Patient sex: M
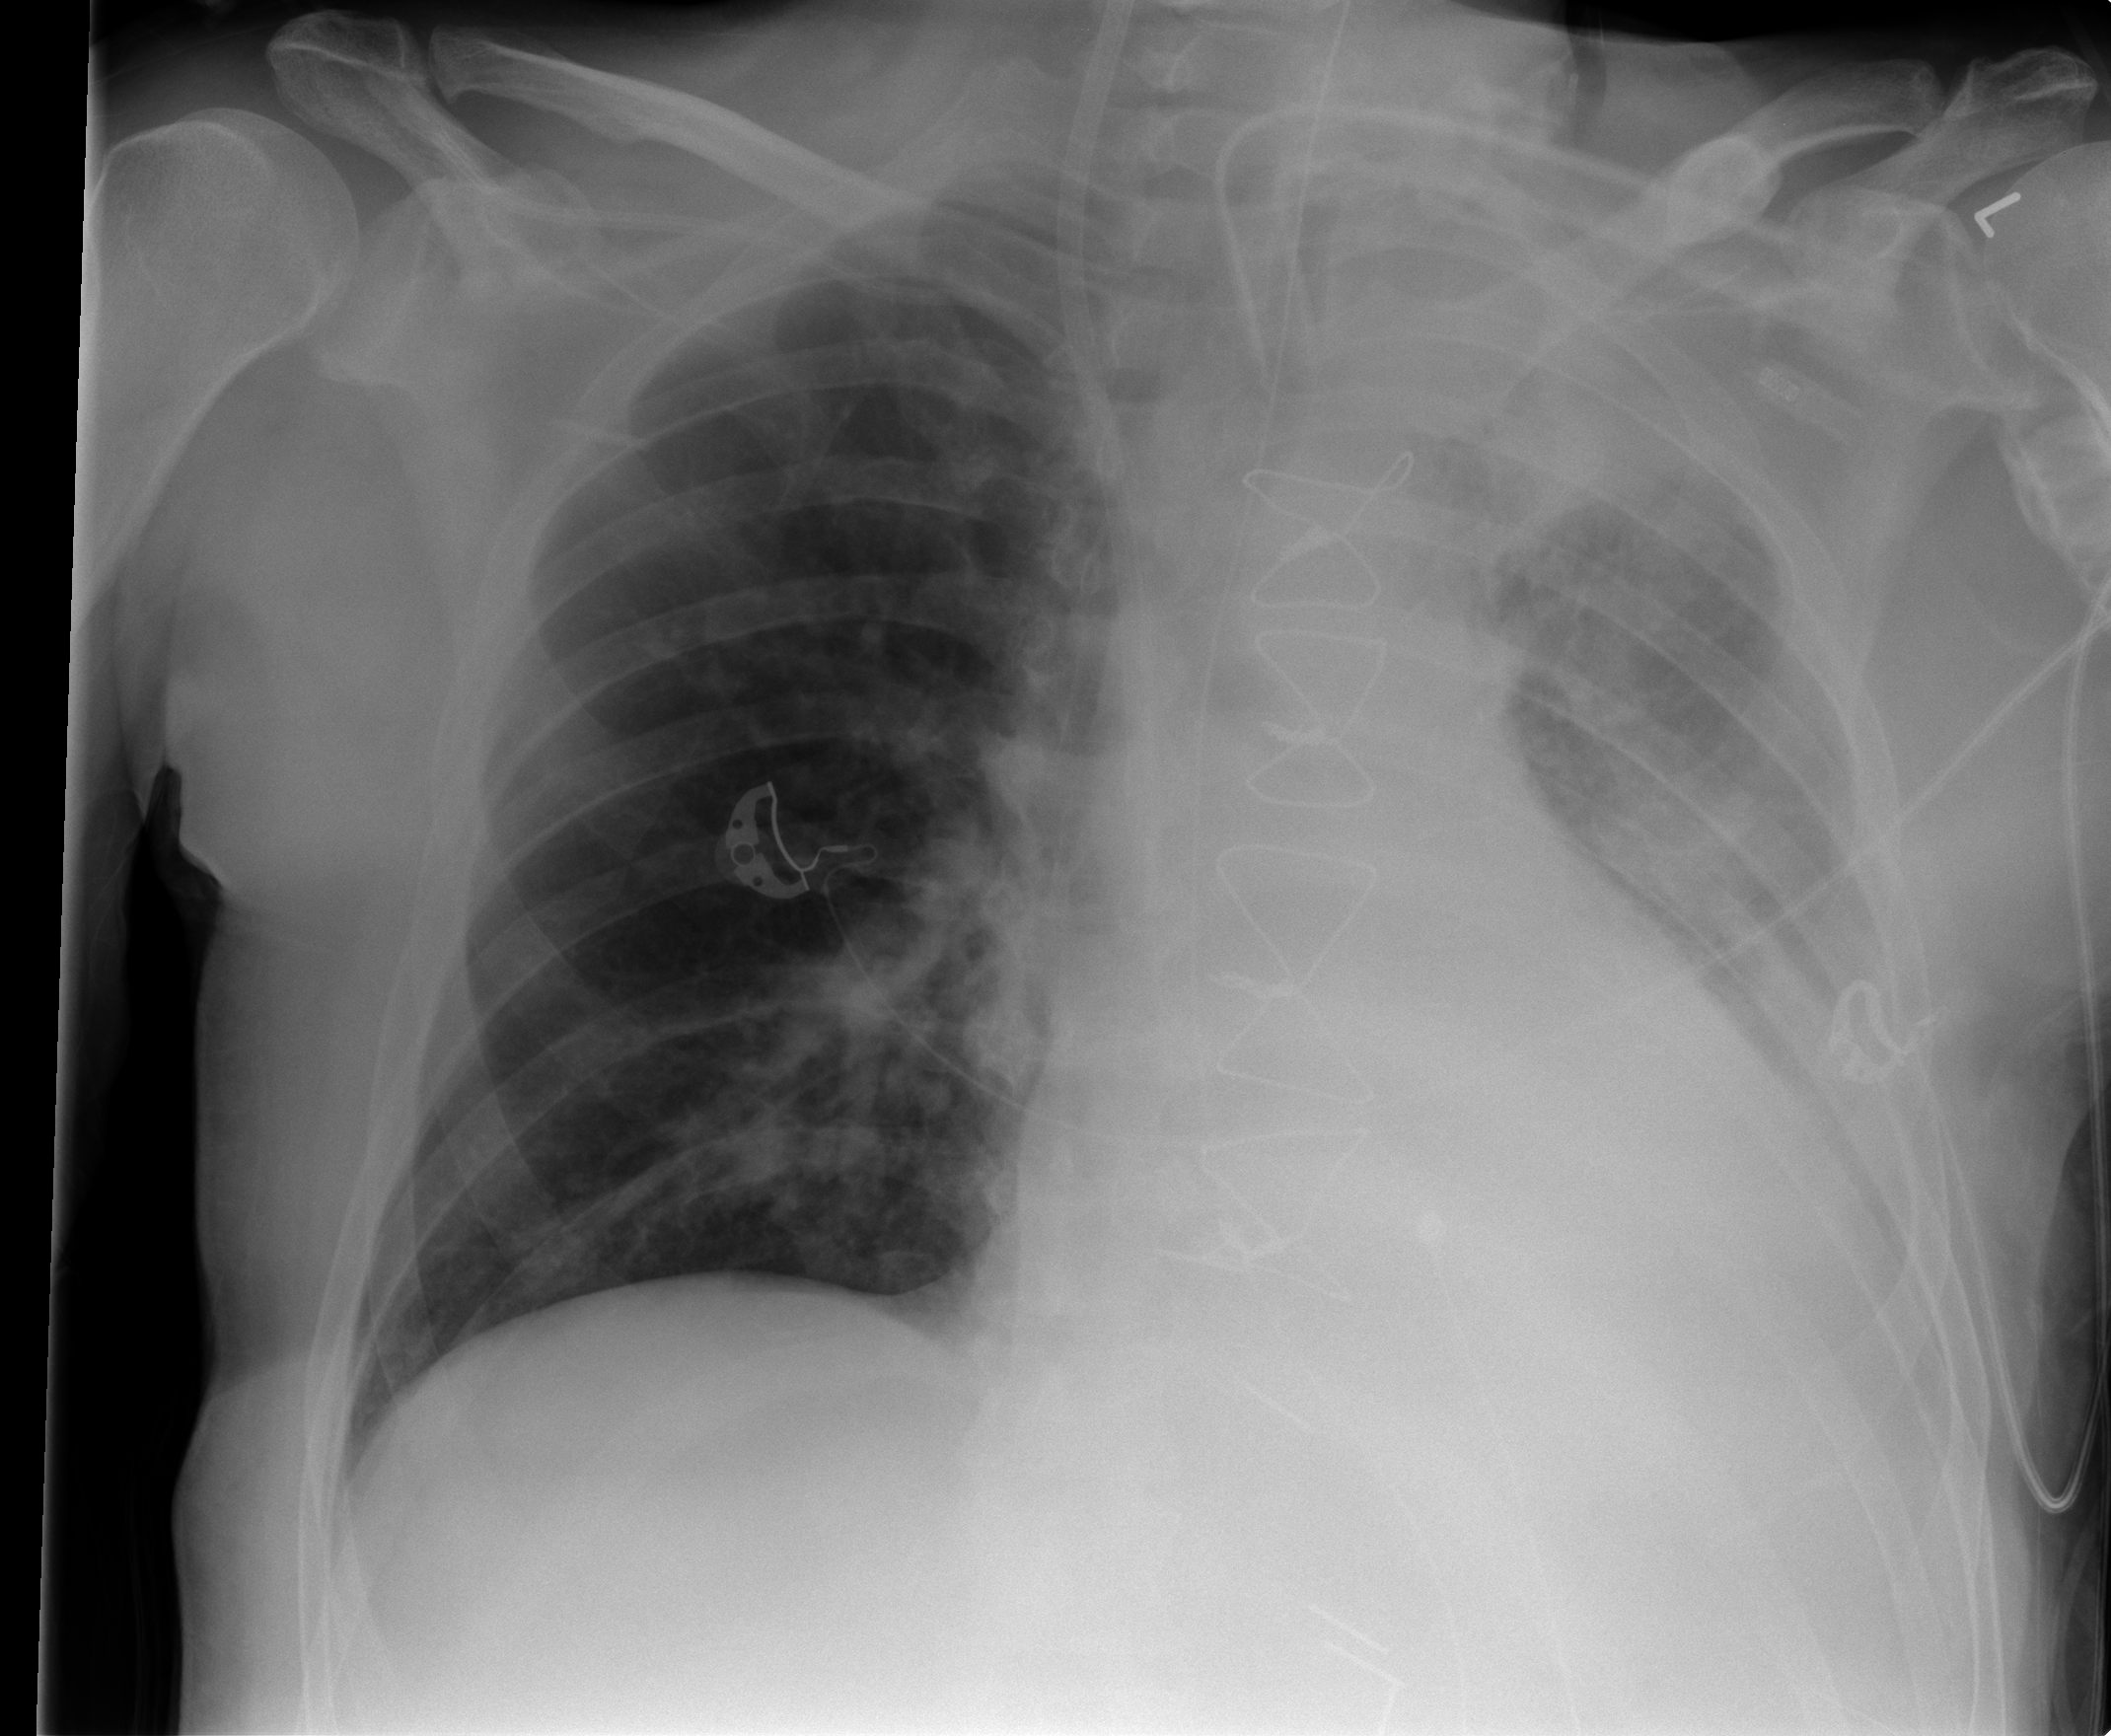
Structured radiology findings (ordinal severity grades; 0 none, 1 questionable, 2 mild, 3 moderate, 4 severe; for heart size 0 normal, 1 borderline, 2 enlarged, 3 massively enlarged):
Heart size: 2
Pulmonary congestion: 1
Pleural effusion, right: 0
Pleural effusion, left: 3
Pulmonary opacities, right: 0
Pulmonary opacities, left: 2
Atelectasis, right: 1
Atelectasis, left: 4